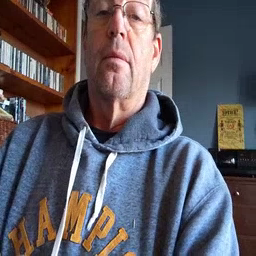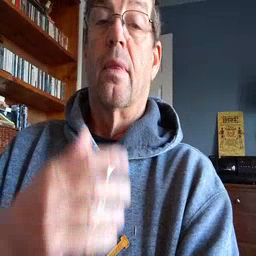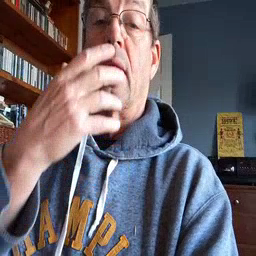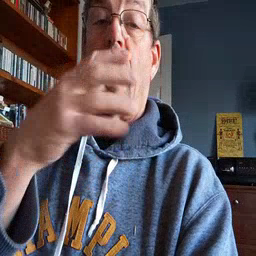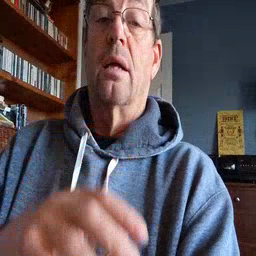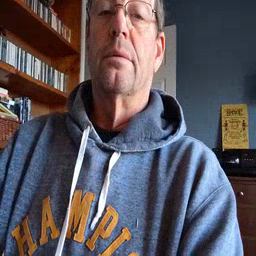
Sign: hot